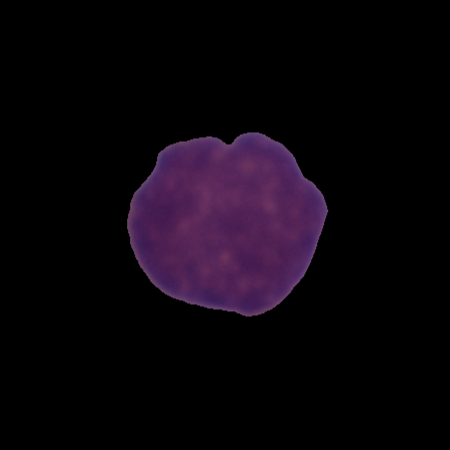
Label: healthy